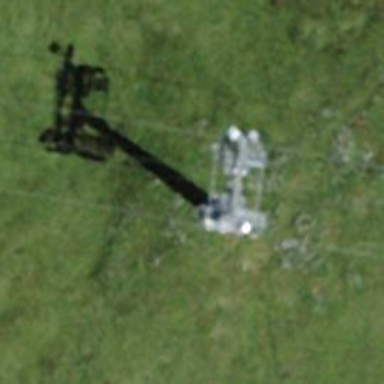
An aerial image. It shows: Pylon used for aerialway.